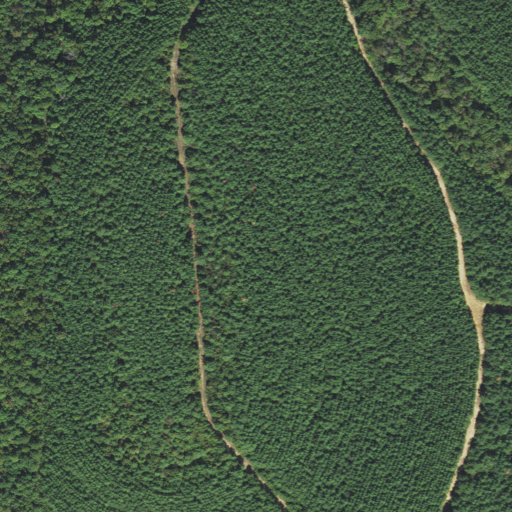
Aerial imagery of mountain in Arkansas named Tater Hill containing evergreen forest, mixed forest, and deciduous forest